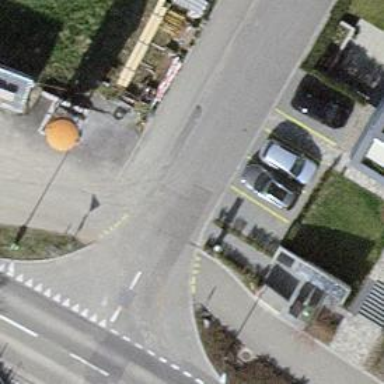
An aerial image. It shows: Uncontrolled crossing on the road.